Aerial crown-view tile of a tropical tree (Barro Colorado Island, Panama), acquired 20241014:
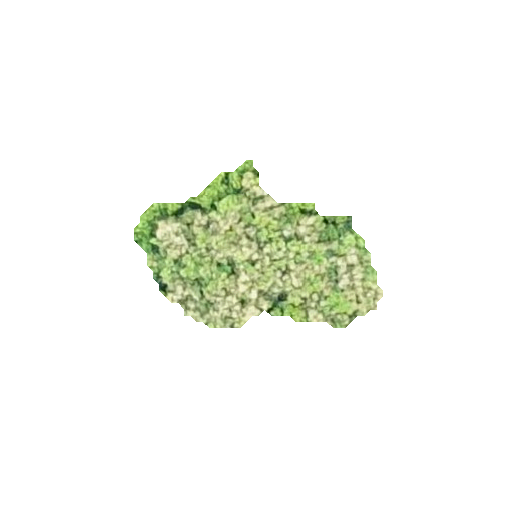
Species: Prioria copaifera
GBIF accepted scientific name: Prioria copaifera
Crown area: 40.874 m²